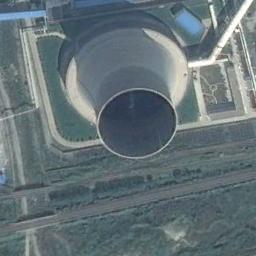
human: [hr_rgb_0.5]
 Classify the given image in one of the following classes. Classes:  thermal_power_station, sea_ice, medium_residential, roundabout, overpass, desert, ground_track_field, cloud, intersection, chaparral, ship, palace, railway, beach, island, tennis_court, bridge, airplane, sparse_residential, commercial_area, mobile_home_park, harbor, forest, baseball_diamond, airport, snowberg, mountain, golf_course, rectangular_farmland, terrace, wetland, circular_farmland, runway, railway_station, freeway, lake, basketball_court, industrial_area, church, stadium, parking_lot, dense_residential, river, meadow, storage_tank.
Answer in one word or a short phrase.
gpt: thermal_power_station